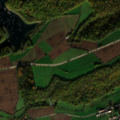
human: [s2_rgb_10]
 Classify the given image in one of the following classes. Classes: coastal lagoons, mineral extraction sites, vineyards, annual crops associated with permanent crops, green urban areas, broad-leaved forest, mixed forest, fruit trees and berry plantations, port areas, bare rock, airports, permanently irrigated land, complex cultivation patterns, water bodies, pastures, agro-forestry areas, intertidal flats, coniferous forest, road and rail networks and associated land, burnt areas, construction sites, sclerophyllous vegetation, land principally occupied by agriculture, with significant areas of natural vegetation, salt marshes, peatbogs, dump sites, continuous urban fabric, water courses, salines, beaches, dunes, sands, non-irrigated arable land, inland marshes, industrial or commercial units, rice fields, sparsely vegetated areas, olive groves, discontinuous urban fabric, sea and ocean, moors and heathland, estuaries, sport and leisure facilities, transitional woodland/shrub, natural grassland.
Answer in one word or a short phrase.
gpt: discontinuous urban fabric, non-irrigated arable land, pastures, complex cultivation patterns, broad-leaved forest, water bodies